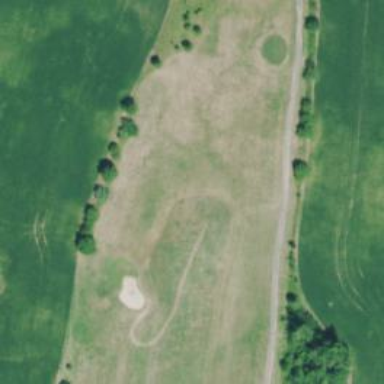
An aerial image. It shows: Golf hole.